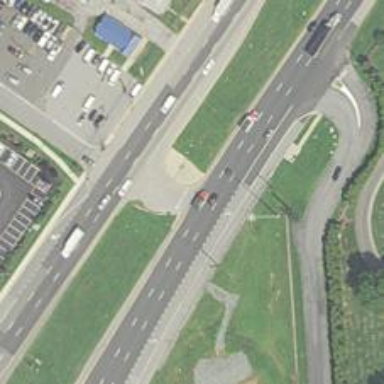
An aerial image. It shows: Trunk link highway.